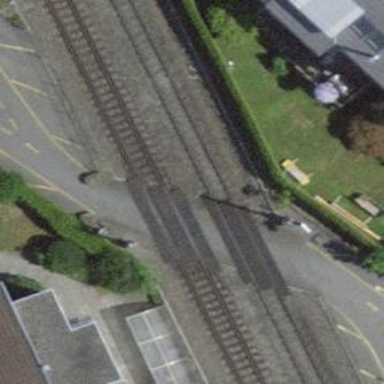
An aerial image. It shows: Narrow-gauge railway track electrified by contact line.